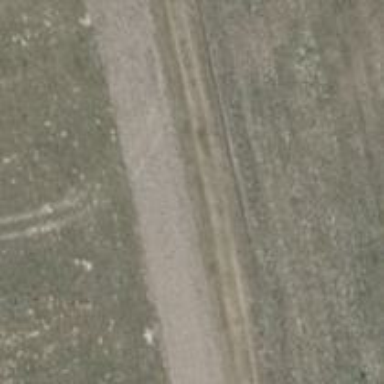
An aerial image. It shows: Grass track road with grade 5 tracktype.